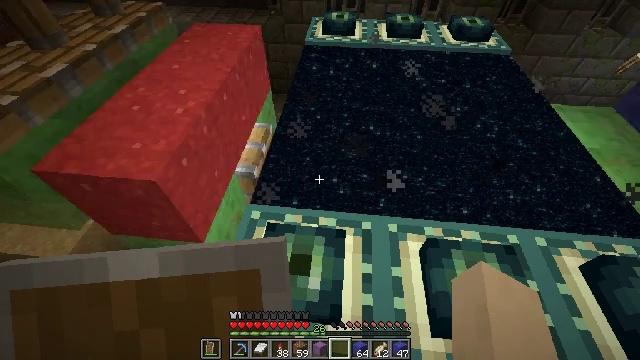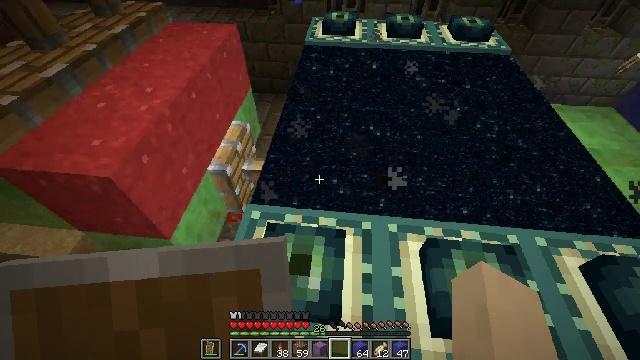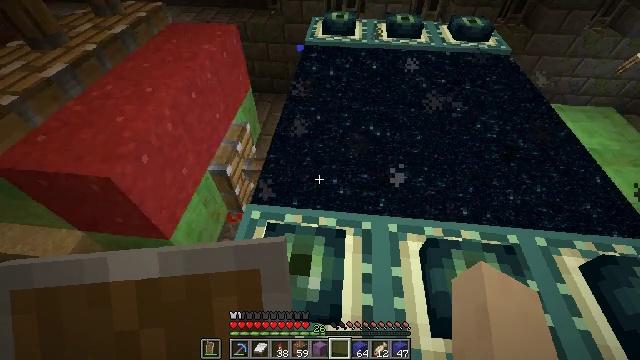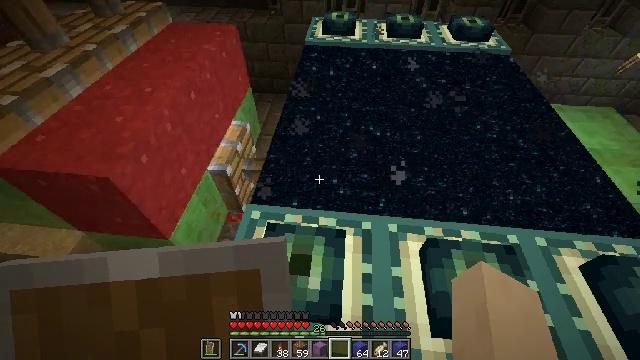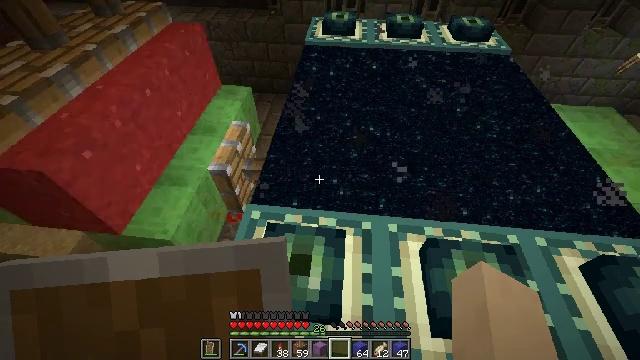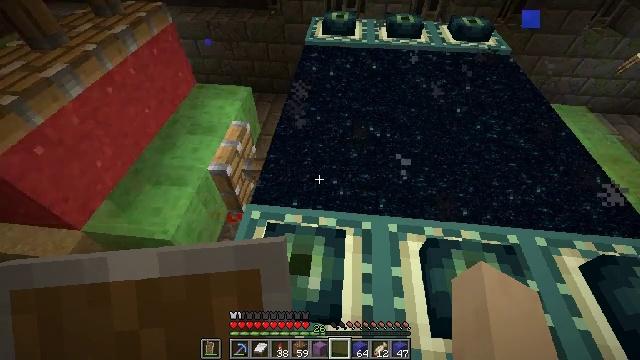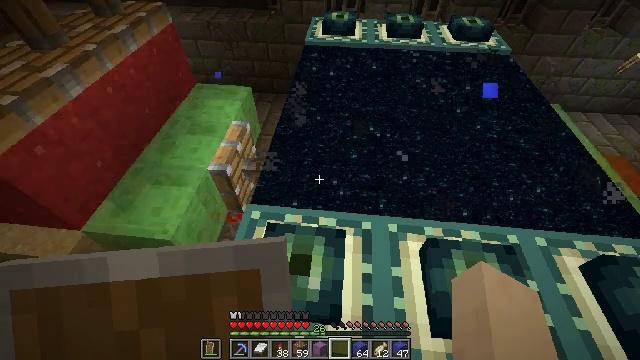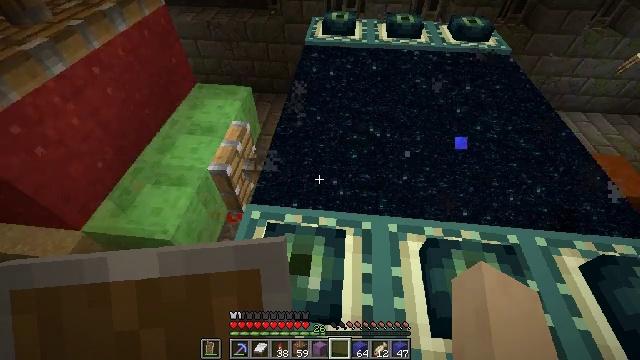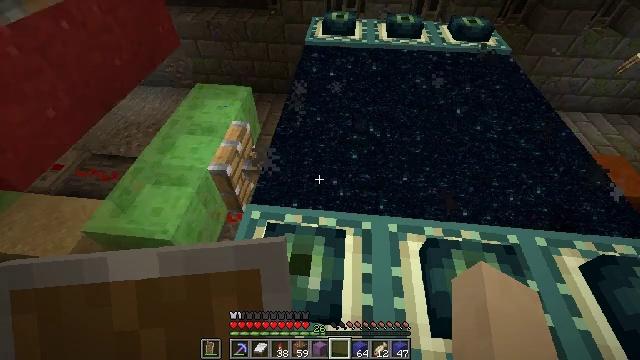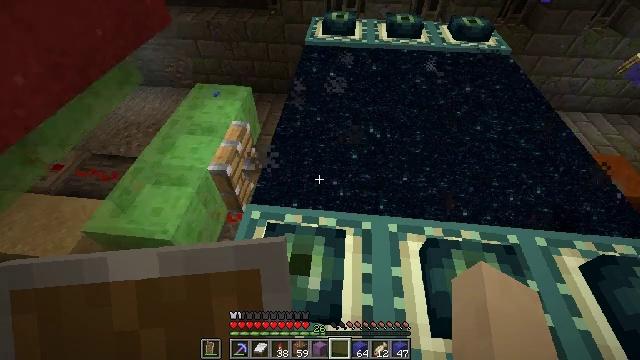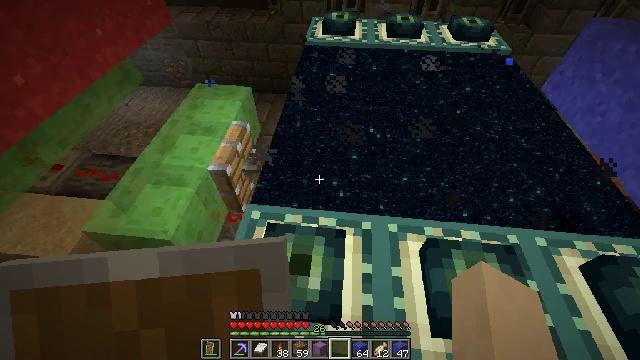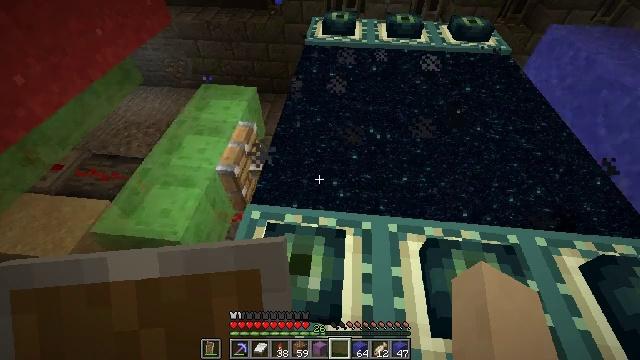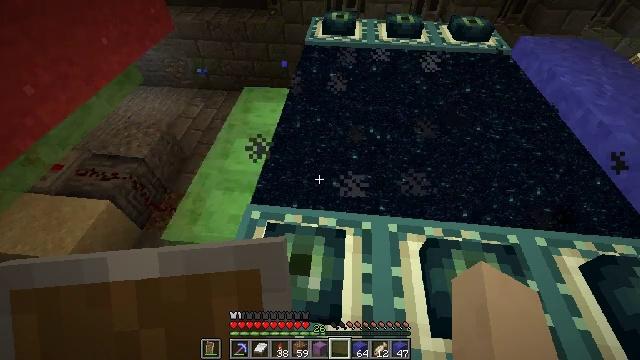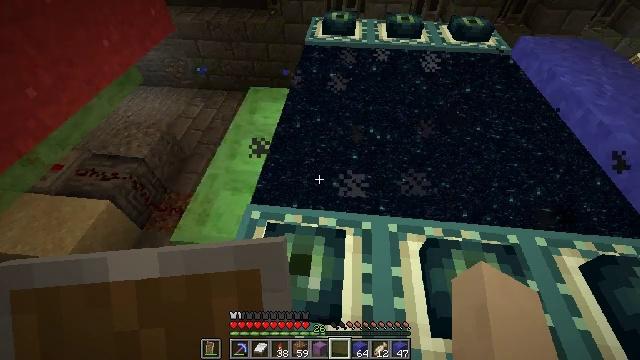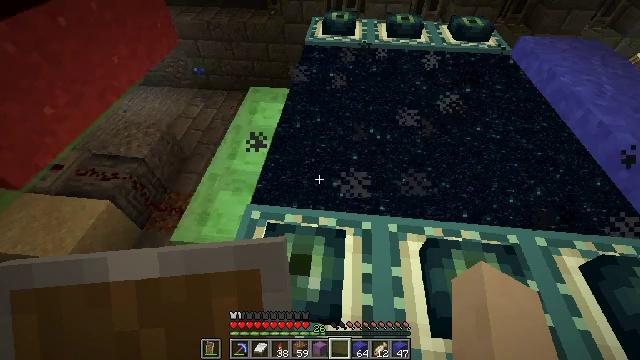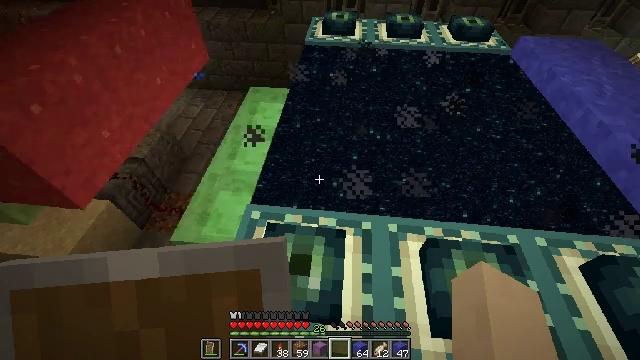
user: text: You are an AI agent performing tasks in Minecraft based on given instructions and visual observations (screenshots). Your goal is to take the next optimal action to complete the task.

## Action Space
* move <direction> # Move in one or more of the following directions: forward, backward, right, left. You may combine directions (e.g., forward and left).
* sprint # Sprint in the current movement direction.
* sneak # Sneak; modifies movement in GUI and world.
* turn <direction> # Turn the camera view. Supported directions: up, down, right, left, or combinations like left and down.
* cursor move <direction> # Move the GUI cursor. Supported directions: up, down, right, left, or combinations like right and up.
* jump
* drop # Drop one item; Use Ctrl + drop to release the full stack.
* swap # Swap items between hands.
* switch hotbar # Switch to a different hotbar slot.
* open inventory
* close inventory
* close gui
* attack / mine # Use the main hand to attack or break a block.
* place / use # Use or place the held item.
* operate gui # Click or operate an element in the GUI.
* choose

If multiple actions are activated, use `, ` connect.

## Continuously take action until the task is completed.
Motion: motion action
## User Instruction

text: Break the red concrete powder to collect it.
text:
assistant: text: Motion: no_op
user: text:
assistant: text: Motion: no_op
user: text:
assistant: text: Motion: no_op
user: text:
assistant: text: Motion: no_op
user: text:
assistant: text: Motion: no_op
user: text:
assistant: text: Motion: no_op
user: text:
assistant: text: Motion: no_op
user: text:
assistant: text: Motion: no_op
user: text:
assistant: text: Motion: no_op
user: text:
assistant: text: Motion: no_op
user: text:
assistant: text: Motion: no_op
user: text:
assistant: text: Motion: no_op
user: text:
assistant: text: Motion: no_op
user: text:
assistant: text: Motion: no_op
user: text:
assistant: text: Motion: no_op
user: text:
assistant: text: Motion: no_op
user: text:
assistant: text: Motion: no_op
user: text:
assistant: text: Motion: no_op
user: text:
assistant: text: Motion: no_op
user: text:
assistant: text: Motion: no_op
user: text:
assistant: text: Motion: no_op
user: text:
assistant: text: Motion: no_op
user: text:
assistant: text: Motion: no_op
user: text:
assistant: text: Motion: no_op
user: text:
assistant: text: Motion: no_op
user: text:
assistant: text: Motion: no_op
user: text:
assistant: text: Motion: no_op
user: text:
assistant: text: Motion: no_op
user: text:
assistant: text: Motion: no_op
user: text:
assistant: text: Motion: no_op